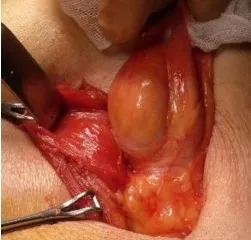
Intraoperative findings and surgical approach to repair the right superior lumber hernia. Intraoperative findings, and . (a) The hernia sac is identified within the latissimus dorsi on the back.
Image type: medical_photograph (other_medical_photograph)